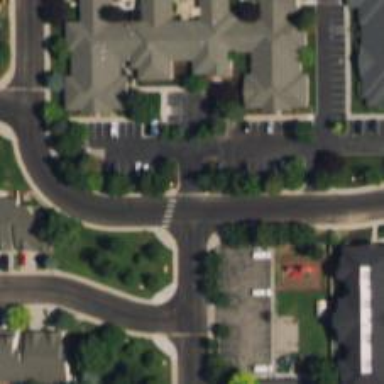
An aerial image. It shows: Unmarked crossing on footway.